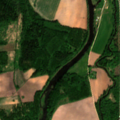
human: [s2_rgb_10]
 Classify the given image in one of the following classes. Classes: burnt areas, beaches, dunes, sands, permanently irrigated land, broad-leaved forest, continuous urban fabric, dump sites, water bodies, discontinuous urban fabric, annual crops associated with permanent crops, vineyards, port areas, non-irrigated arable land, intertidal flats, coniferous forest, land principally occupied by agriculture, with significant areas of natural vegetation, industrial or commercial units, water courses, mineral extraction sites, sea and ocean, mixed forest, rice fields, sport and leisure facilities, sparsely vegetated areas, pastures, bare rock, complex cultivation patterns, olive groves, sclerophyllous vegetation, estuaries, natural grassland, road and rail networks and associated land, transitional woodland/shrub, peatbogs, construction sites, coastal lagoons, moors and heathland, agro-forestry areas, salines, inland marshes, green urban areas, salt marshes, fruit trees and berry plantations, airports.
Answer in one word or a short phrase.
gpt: non-irrigated arable land, pastures, complex cultivation patterns, land principally occupied by agriculture, with significant areas of natural vegetation, broad-leaved forest, mixed forest, transitional woodland/shrub, water courses